Question: I need to add extra data to my TEMP table shown at the bottom on button click.
I need all existing occurences of FROM - TO - DAYS in the table duplicated and inserted.
RATE_PRICE would be predetermined & and the same for all new inserts (when inserting).
and also inserted.

Example : I have an extra bed to add and it costs 15 euros.
Now I would like to, when I check a checkbox (and click on a button) to insert that value (15) in the TEMP table but
it must follow the displayed dates values in the grid.
I had in mind adding extra field in the TEMP table called EXTRA which would be invisible unless
checkbox checked. So when I check an option of adding an extra bed, the extra bed would follow the displayed.Rate price would be 15 then ...
dates.
How can I insert desired data ?
UPDATE
I did it on button click :
'''
procedure TForm1.SpeedButton1Click(Sender: TObject);
begin
with ABSQuery4 do begin
ABSQuery4.Close;
ABSQuery4.SQL.Clear;
ABSQuery4.SQL.Text := 'INSERT INTO TEMP (extra,Date_From,Date_To,Rate_price,Days,Total) VALUES (:a1,:a2,:a3,:a4,:a5,:a6)';
ABSquery4.Params.ParamByName('a1').asString :='TT';
ABSquery4.Params.ParamByName('a2').value := cxDateEdit1.date;
ABSquery4.Params.ParamByName('a3').value := cxDateEdit2.date;
ABSquery4.Params.ParamByName('a4').value :='1';
ABSquery4.Params.ParamByName('a5').value :=Daysbetween(cxDateEdit1.Date,cxDateEdit2.Date);
ABSquery4.Params.ParamByName('a6').value := (ABSquery4.Params.ParamByName('a4').value)*(ABSquery4.Params.ParamByName('a5').value);
ABSquery4.ExecSQL ;
ABSquery2.Refresh;
end;
end;
'''
Any more elegant way ?
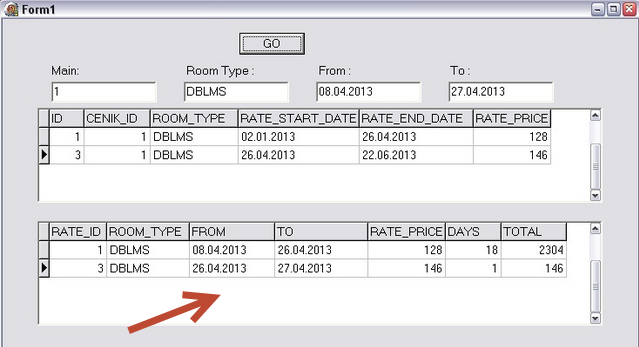
Answer: You should new readers to point out to which, previous question (code), you are referring. Without this information, they can not understand your question. <URL>
Now to your Question.
Forget your 'with absquery4 do begin', there is an easier way.
With only 2 new lines of code added to your existing code.
- - 'DBLMSExtraBed'':'- - - - 'DBLMSExtraBed'-
...
'''
with sender As TButton do if name='DoCalc' then begin
'''
above
'''
ABSQuery2.Close;
ABSQuery2.SQL.Text:='DELETE from TEMP';
ABSQuery2.ExecSQL;
ABSQuery2.SQL.Text:='SELECT * from TEMP ORDER BY ID ';
ABSQuery2.Open;
'''
and an end;
'''
end;
'''
If the Event is fired from 'AddExtrasButton' . It will not clear your Temp-Table.
So the Table is still open and the new Data will be inserted.
Now you have 3 Rows, last is :

With the 'AddExtrasButton' you can add as much extras you like, as long there are extras in the Pricelist.
Used Table:
'''
CREATE DATABASE IF NOT EXISTS pricelist;
USE pricelist;
DROP TABLE IF EXISTS 'room_rates';
CREATE TABLE 'room_rates' (
'ID' int(10) unsigned NOT NULL AUTO_INCREMENT,
'CENIK_ID' int(10) unsigned NOT NULL,
'ROOM_TYPE' varchar(45) NOT NULL,
'RATE_START_DATE' datetime NOT NULL,
'RATE_END_DATE' datetime NOT NULL,
'RATE_PRICE' decimal(5,2) NOT NULL,
PRIMARY KEY ('ID')
) ENGINE=InnoDB AUTO_INCREMENT=1 DEFAULT CHARSET=latin1;
/*!40000 ALTER TABLE 'room_rates' DISABLE KEYS */;
INSERT INTO 'room_rates' ('ID','CENIK_ID','ROOM_TYPE','RATE_START_DATE','RATE_END_DATE','RATE_PRICE') VALUES
(1,1,'DBLMS','2013-01-02 00:00:00','2013-04-26 00:00:00','128.00'),
(2,1,'DBLMS','2013-10-22 00:00:00','2013-12-18 00:00:00','128.00'),
(3,1,'DBLMS','2013-04-26 00:00:00','2013-06-22 00:00:00','146.00'),
(4,1,'DBLMS','2013-09-21 00:00:00','2013-10-20 00:00:00','146.00'),
(5,1,'DBLMSExtraBed','2013-01-02 00:00:00','2013-06-22 00:00:00','15.00');
'''
:
Only a Tipp:
Create in your Temp Table a Field 'EXTRAS'.
'''
procedure TForm1.AdvGlowButton1Click(Sender: TObject);
var
isExtra : Boolean;
[...]
with sender As TButton do if name='AdvGlowButton1' then
isExtra := False else
isExtra := True;
if NOT isExtra then begin
ABSQuery2.Close;
ABSQuery2.SQL.Text:='DELETE from TEMP';
ABSQuery2.ExecSQL;
ABSQuery2.SQL.Text:='SELECT * from TEMP ORDER BY ID ';
ABSQuery2.Open;
end;
[...]
if isExtra then
ABSQuery2.FieldByName('EXTRAS').AsString:=mem_ROOM_TYPE
else
ABSQuery2.FieldByName('ROOM_TYPE').AsString:=mem_ROOM_TYPE;
'''